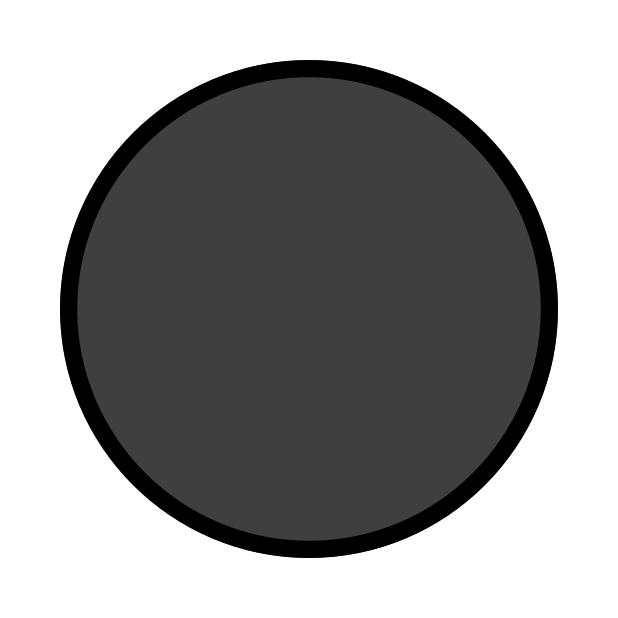
Emoji: 🌑
Name: new moon symbol
Unicode: 0x1f311